Interaction volume radius: 5 \u00c5
Interaction volume height: 10 \u00c5
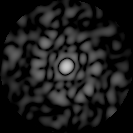
Disorder parameter: 0.8612